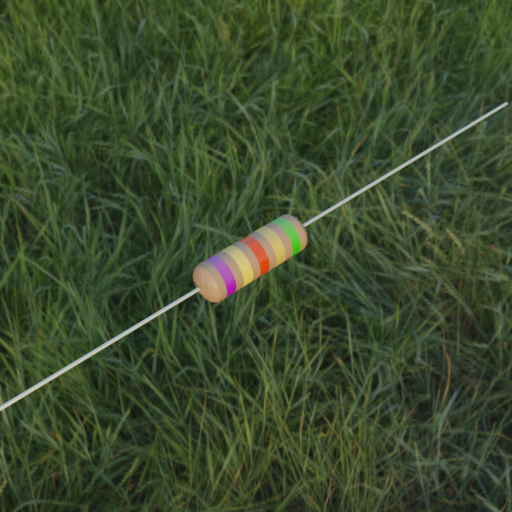
Resistor colour bands (in order): violet, gold, red, gold, green